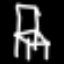
Label: chair